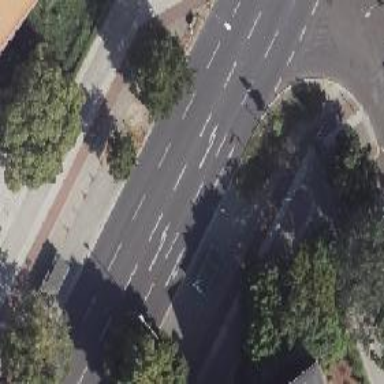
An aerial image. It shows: Asphalt surface with separate sidewalks and cycleways.